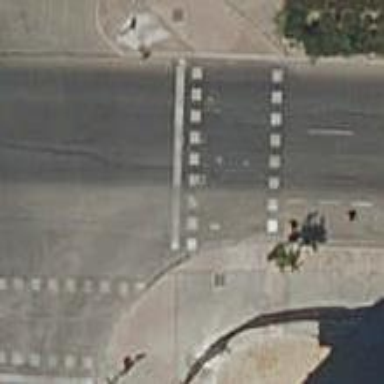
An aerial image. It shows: Footway crossing equipped with traffic signals.